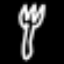
Label: fork